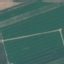
Land use / land cover: AnnualCrop